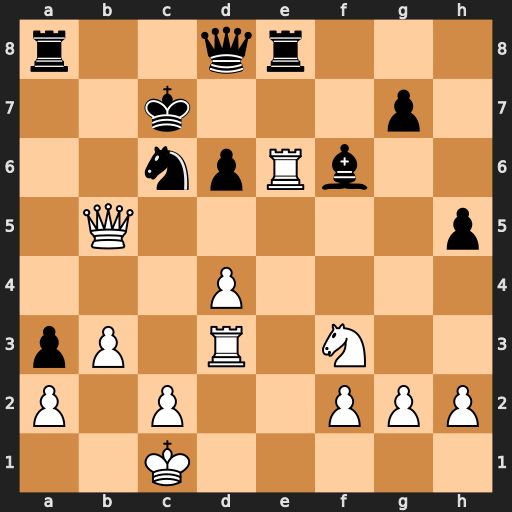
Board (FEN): r2qr3/2k3p1/2npRb2/1Q5p/3P4/pP1R1N2/P1P2PPP/2K5
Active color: w
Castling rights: -
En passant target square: -
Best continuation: Rc3 Qd7 Rxf6 gxf6 d5